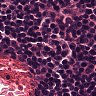
Metastatic tissue present: no